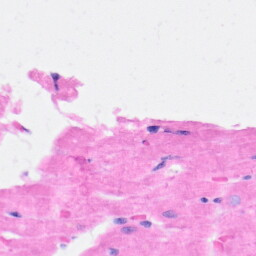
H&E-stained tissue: Heart